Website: walmart
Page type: billing-address
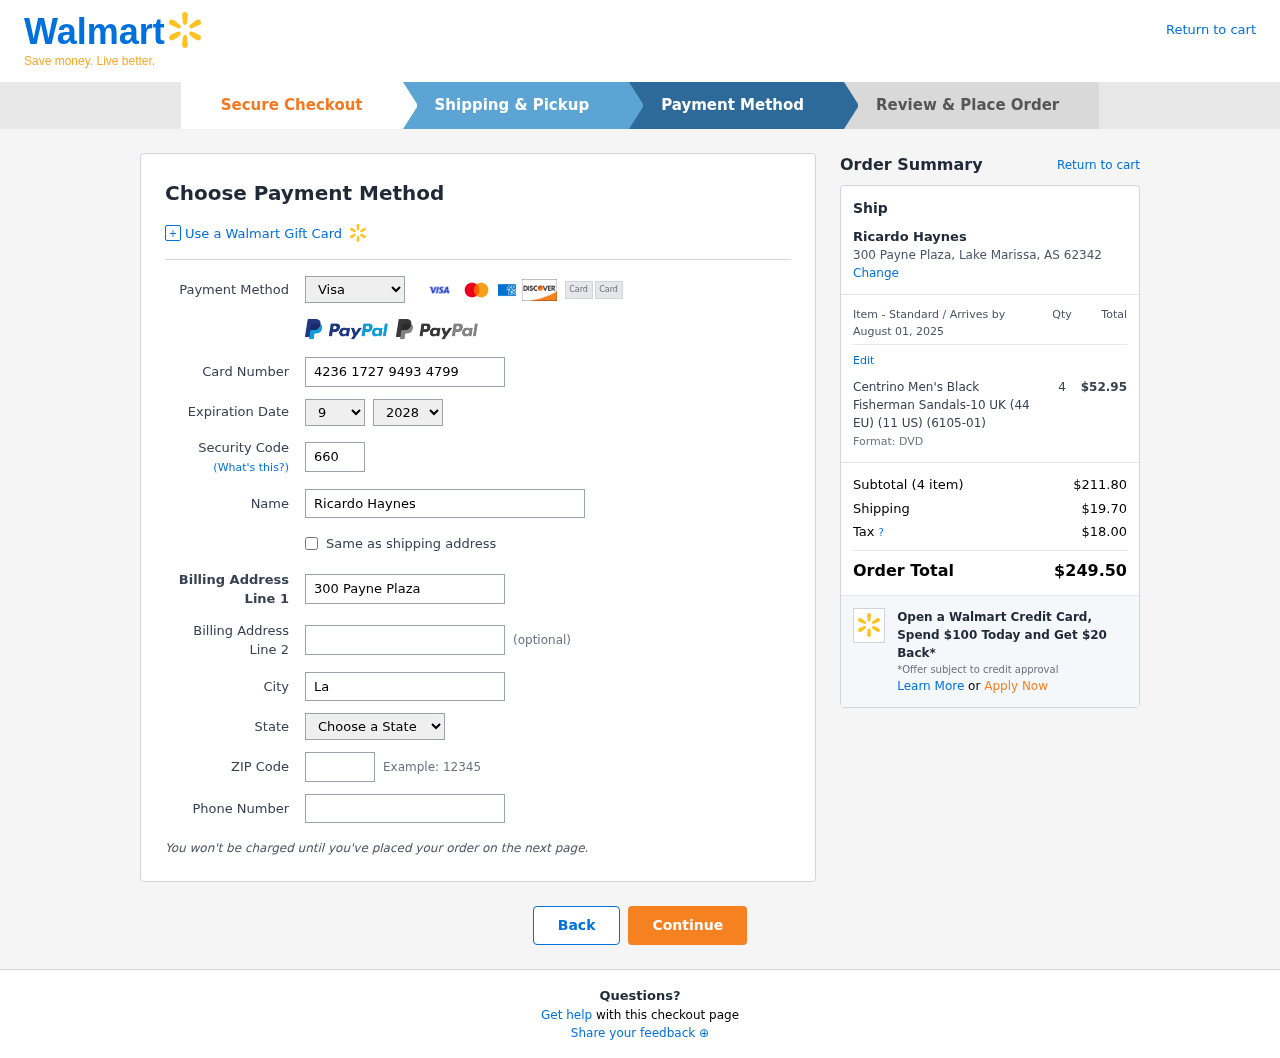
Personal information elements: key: PII_CARD_CVV
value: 660
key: PII_CARD_EXPIRY_MONTH
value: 09
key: PII_CARD_EXPIRY_YEAR
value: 28
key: PII_CARD_NUMBER
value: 4236 1727 9493 4799
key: PII_CARD_TYPE
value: Visa
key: PII_CITY
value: Lake Marissa
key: PII_CITY_STATE_ZIP
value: Lake Marissa, AS 62342
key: PII_FULLNAME
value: Ricardo Haynes
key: PII_PHONE
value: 4818312376
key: PII_POSTCODE
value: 62342
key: PII_STATE
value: AS
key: PII_STREET
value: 300 Payne Plaza
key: PII_FULLNAME2
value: Ricardo Haynes
Product elements: key: PRODUCT1_NAME
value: Centrino Men's Black Fisherman Sandals-10 UK (44 EU) (11 US) (6105-01)
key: PRODUCT1_PRICE
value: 52.95
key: PRODUCT1_QUANTITY
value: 4
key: PRODUCT1_DESC
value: Format: DVD
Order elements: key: ORDER_DELIVERY_DATE
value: August 01, 2025
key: ORDER_NUM_ITEMS
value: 4
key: ORDER_SUBTOTAL
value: $211.80
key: ORDER_SHIPPING_COST
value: $19.70
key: ORDER_TAX
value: $18.00
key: ORDER_TOTAL
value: $249.50